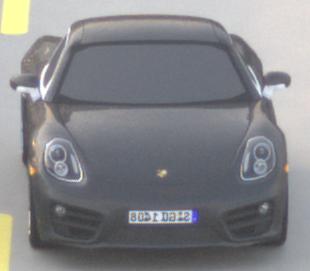
Make: Porsche
Model: Cayman
Detailed model: Cayman (981C)
Model produced from: 2013/03
Model produced until: 2014/04
Doors: 2
Color: gray
Road condition: dry road
Daytime: sunrise or sunset
Contrast: low contrast